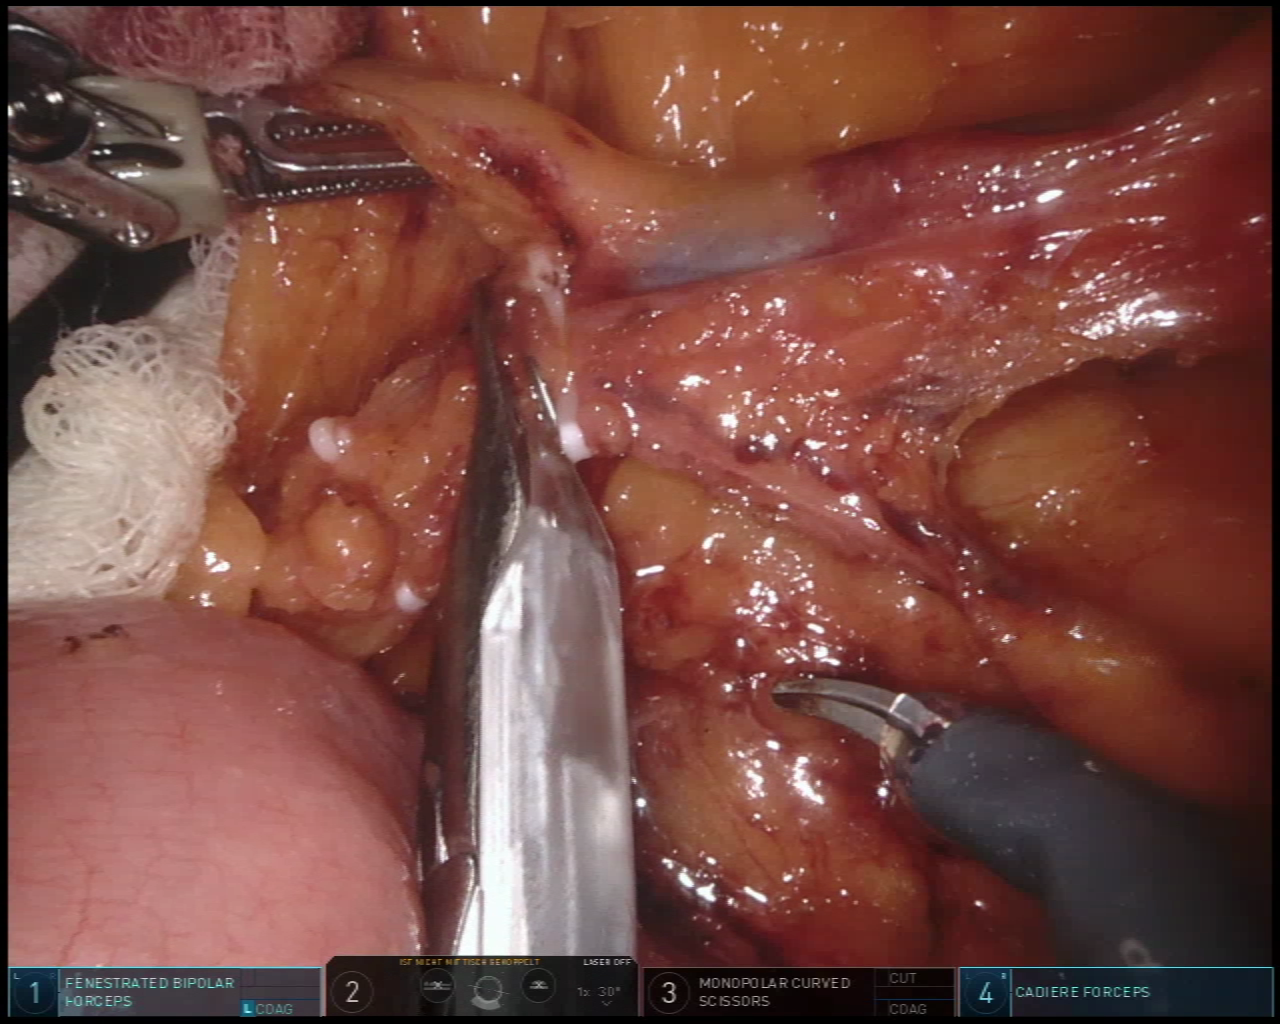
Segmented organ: intestinal_veins
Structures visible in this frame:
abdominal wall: no
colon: no
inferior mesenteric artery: no
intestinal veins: yes
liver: no
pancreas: no
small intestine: yes
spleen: no
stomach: no
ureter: no
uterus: no
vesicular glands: no